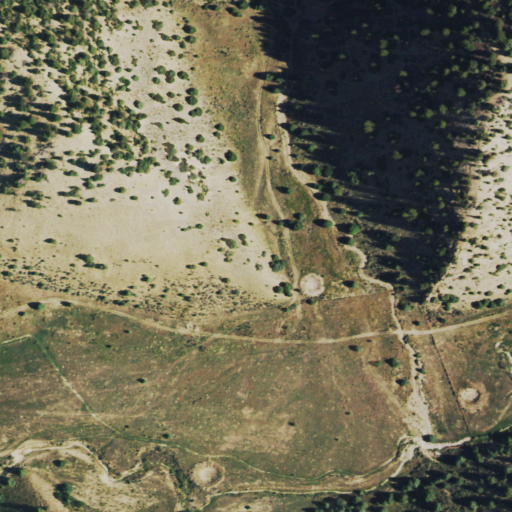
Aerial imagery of valley in Colorado named Gigandet Gulch containing shrub, evergreen forest, and open development